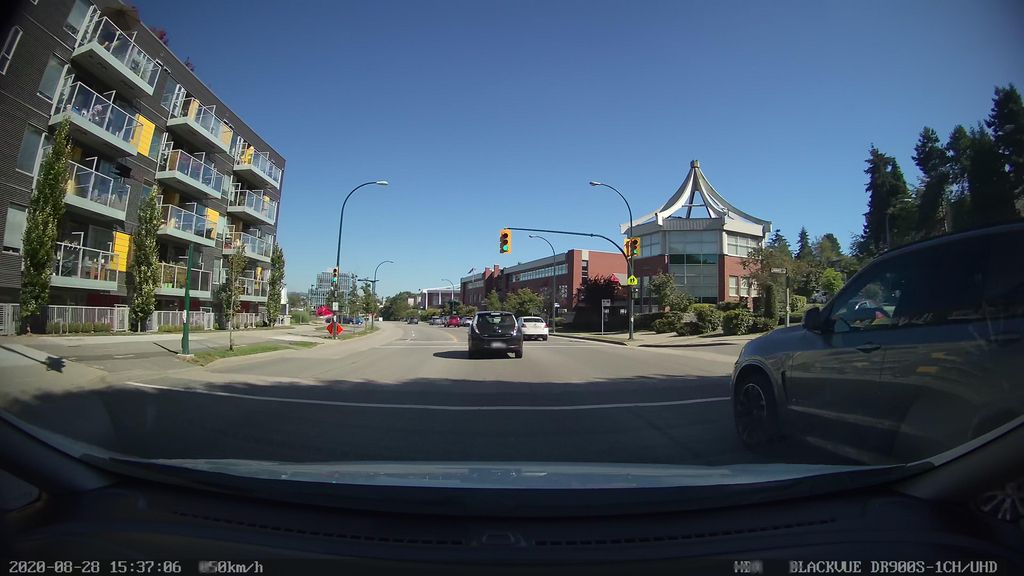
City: vancouver